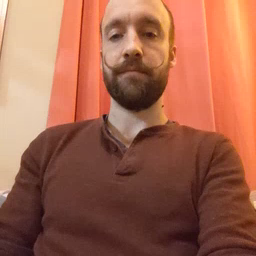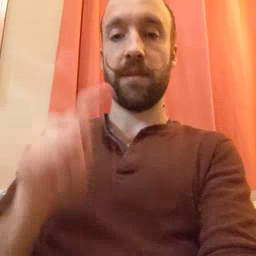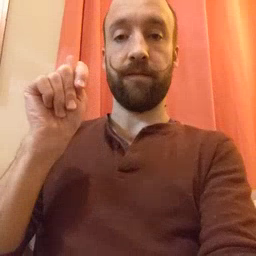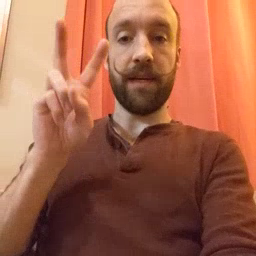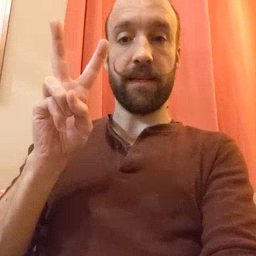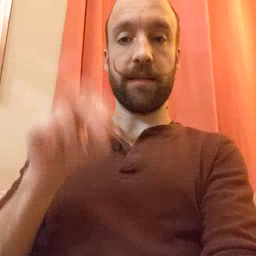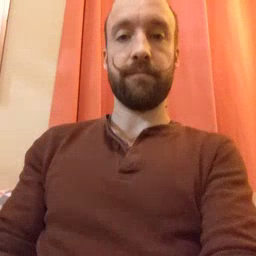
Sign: TV